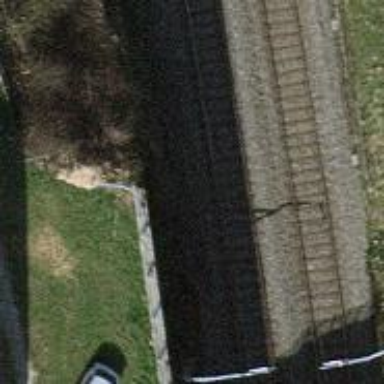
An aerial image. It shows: Retaining wall.